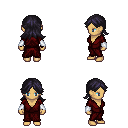
a pixel art fantasy rpg character, female body template, human, tanned skin, red robe, magenta pants, raven loose hair, white cloth bracers, four views (front, back, left, right), 2x2 character sprite sheet, small pixel art, hard edges, no anti-aliasing